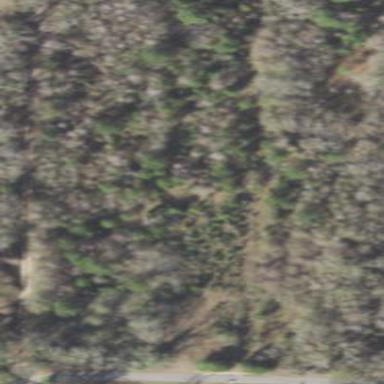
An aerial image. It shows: Patch of scrub vegetation.